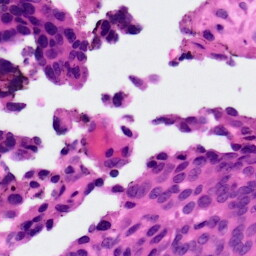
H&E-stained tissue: Ovarian